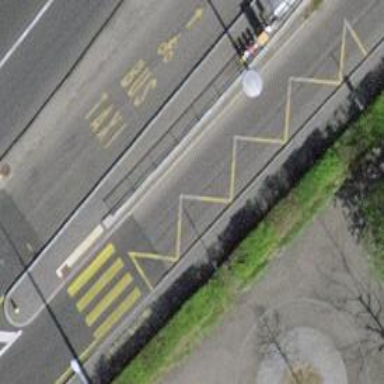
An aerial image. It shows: Bus stop with stop position for public transport.